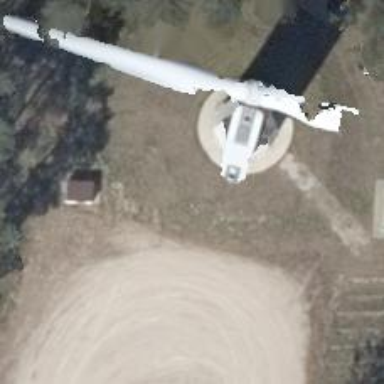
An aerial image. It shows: Wind turbine generator that utilizes wind as its source for generating electricity. It is of the horizontal axis type.